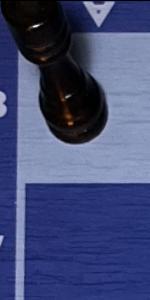
Label: Empty